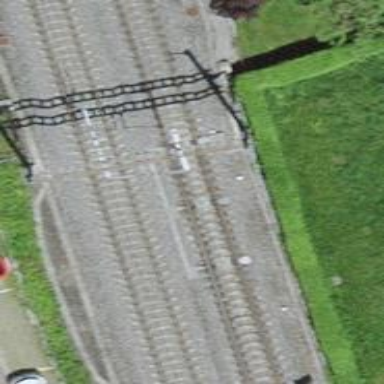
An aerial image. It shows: Railway switch.